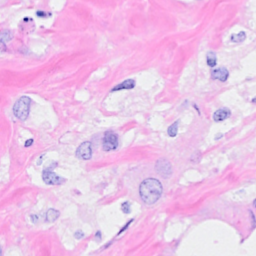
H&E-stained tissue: Breast